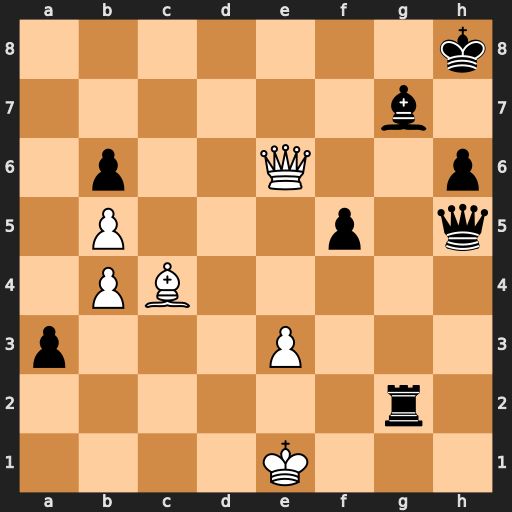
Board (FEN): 7k/6b1/1p2Q2p/1P3p1q/1PB5/p3P3/6r1/4K3
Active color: w
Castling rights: -
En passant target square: -
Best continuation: Qg8#